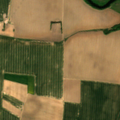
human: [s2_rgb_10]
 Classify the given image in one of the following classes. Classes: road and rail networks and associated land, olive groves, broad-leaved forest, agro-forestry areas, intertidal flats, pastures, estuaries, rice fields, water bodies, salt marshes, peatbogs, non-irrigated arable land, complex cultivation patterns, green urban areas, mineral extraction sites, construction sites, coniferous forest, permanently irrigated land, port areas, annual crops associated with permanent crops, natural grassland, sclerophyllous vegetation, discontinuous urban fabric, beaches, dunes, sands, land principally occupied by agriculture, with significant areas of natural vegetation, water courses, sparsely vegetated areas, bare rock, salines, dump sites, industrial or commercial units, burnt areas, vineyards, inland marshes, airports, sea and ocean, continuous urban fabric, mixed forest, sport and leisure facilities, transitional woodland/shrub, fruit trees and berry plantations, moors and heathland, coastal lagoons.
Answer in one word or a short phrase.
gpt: non-irrigated arable land, land principally occupied by agriculture, with significant areas of natural vegetation